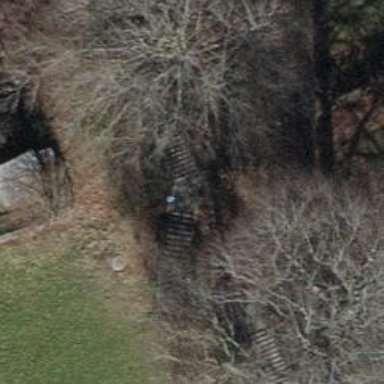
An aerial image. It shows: Road with steps.